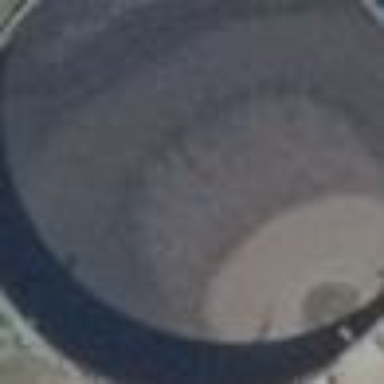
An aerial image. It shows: Storage tank with man-made structure.